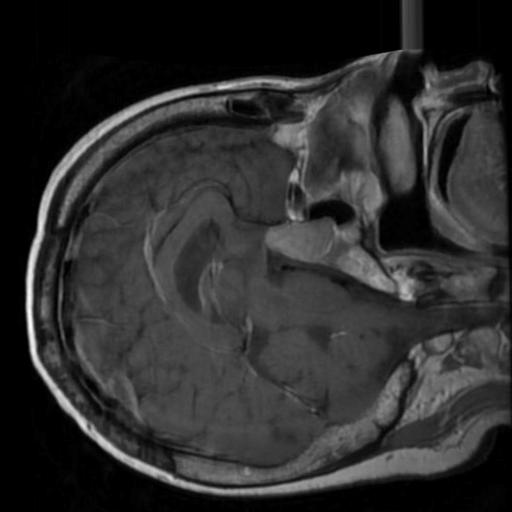
Label: brain_tumor